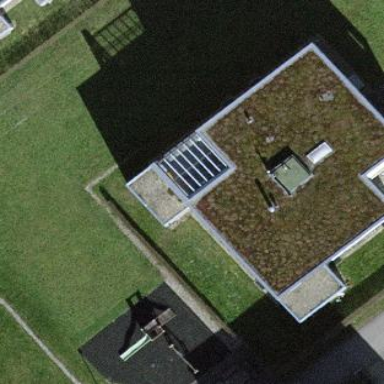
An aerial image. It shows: Apartment building with flat roof.